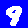
Digit: 9